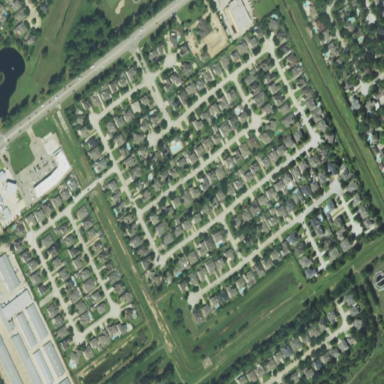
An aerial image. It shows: Residential area within neighborhood.